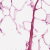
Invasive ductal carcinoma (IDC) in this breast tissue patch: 0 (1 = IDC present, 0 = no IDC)